Aerial crown-view tile of a tropical tree (Barro Colorado Island, Panama), acquired 20250317:
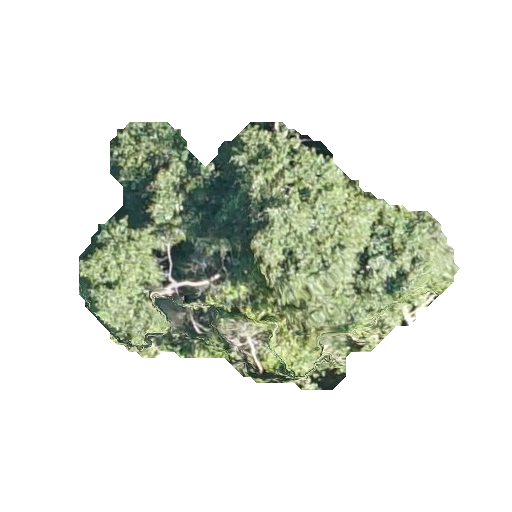
Species: Chrysophyllum cainito
GBIF accepted scientific name: Chrysophyllum cainito
Crown area: 101.728 m²